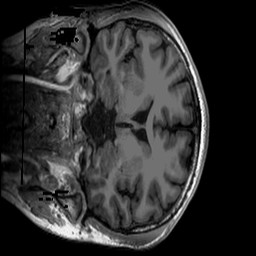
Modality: T1w
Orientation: coronal
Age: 20
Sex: male